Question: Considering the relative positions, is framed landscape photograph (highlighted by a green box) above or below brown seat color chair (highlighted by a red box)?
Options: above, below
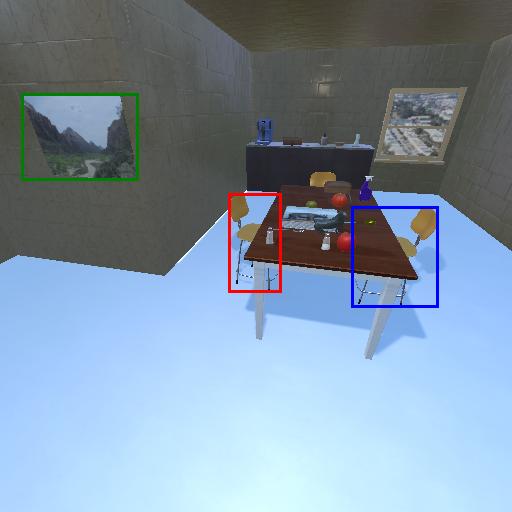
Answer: above